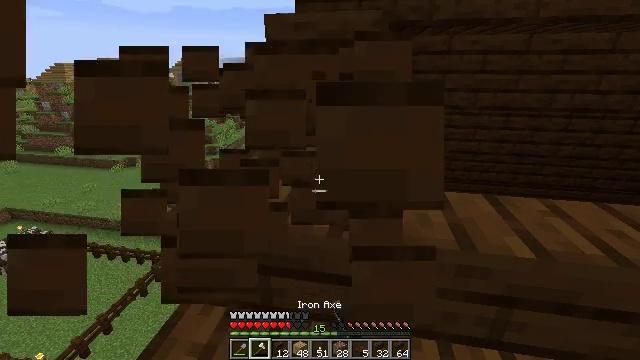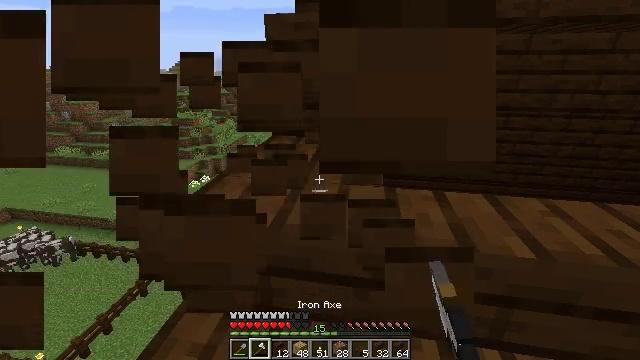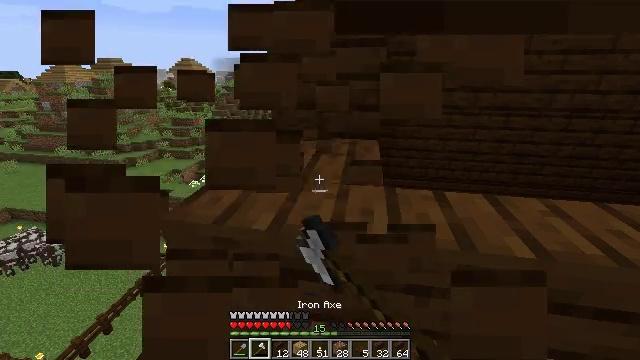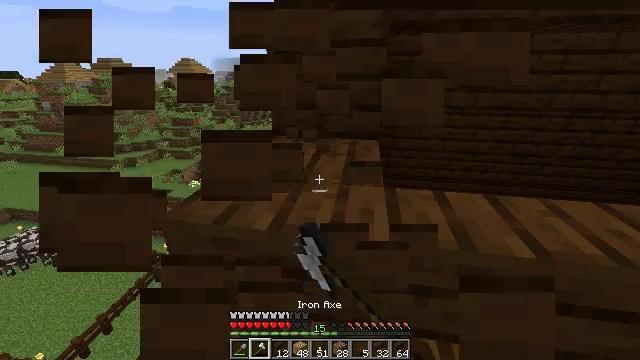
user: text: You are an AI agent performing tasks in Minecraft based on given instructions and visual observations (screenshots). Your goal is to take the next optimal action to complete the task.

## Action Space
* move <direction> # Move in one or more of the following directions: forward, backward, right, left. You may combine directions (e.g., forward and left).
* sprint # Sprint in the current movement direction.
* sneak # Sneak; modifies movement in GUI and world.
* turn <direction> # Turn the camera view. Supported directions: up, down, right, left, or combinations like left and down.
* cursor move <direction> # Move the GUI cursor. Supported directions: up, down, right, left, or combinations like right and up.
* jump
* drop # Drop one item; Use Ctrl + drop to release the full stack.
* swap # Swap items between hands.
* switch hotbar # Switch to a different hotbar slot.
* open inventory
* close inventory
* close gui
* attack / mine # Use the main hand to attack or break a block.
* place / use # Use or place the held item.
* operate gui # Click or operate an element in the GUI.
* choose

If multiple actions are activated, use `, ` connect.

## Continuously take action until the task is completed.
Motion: motion action
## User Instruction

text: Attack the dark oak stairs to gather the materials.
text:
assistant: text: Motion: attack / mine
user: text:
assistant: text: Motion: attack / mine
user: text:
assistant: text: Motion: attack / mine
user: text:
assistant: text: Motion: attack / mine